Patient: sex M, age 61
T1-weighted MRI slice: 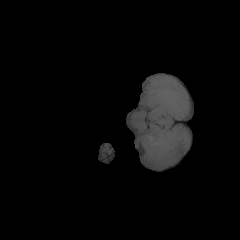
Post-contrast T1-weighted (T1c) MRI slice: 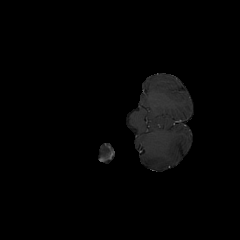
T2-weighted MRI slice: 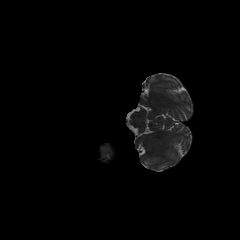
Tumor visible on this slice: no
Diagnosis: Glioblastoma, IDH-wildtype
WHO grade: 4